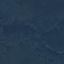
Land use / land cover: Forest